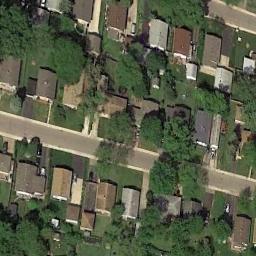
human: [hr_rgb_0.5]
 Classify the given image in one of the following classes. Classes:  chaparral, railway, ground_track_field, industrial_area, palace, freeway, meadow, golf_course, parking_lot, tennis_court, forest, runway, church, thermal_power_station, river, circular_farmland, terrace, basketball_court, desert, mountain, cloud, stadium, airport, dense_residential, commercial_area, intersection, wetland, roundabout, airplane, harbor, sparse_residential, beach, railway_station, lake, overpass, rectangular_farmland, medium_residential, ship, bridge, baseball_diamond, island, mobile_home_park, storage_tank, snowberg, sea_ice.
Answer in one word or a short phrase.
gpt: medium_residential